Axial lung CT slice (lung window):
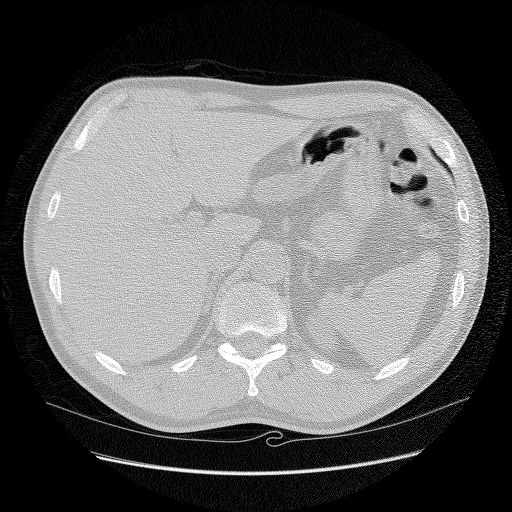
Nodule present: no